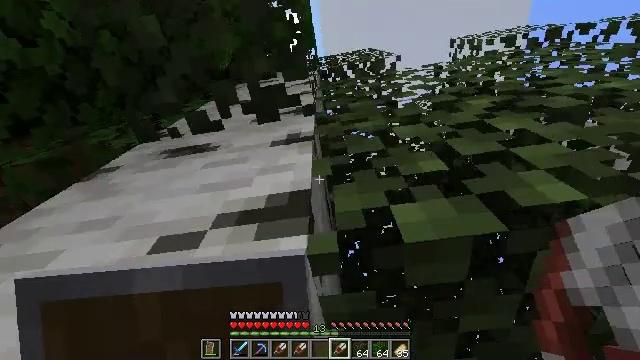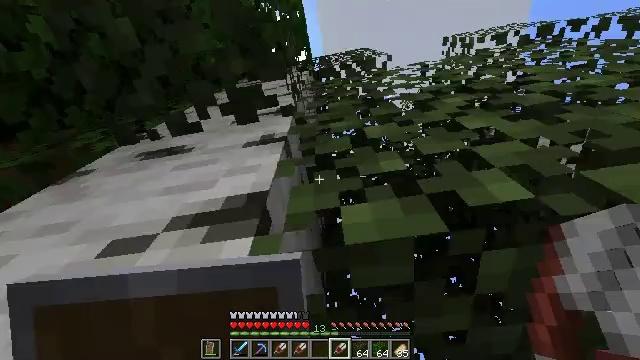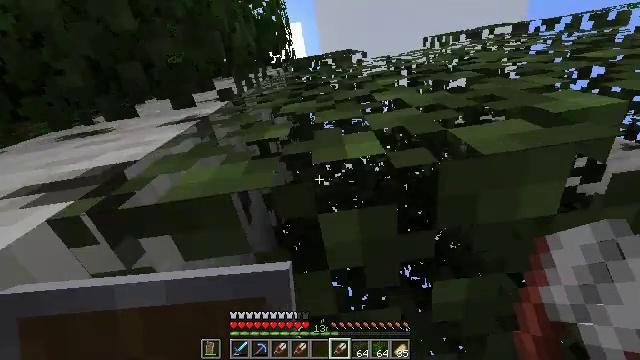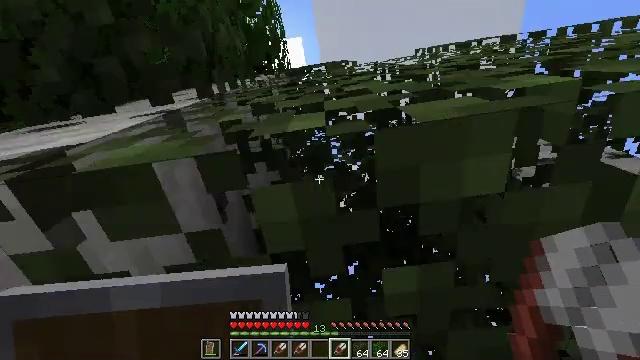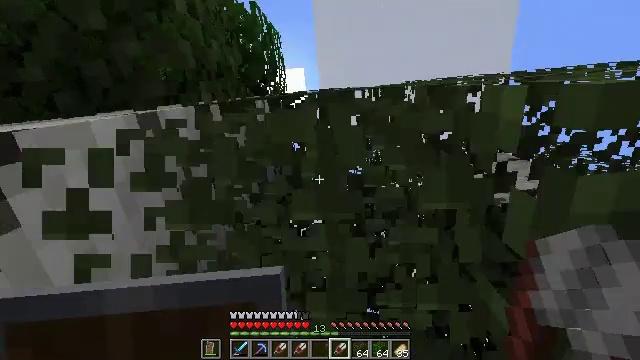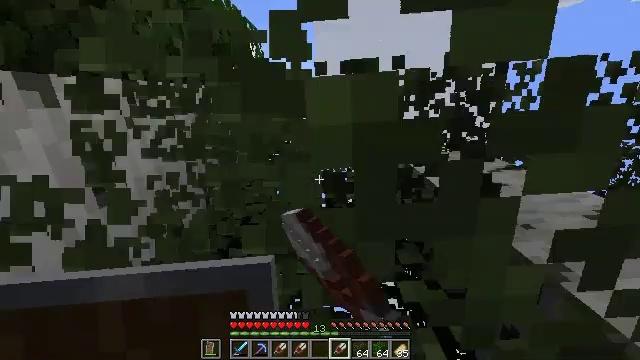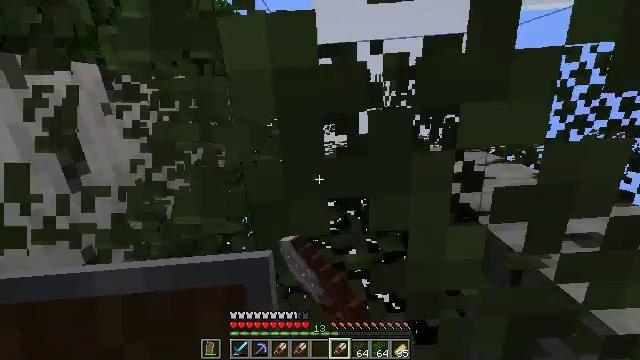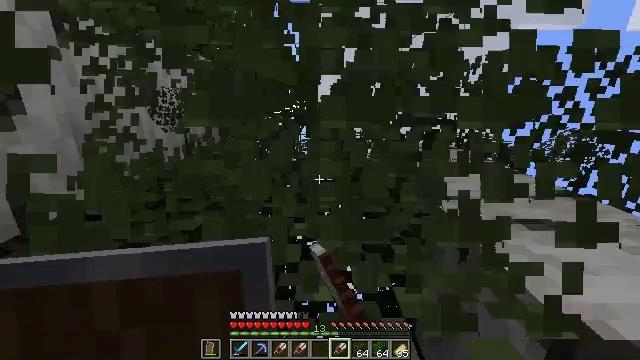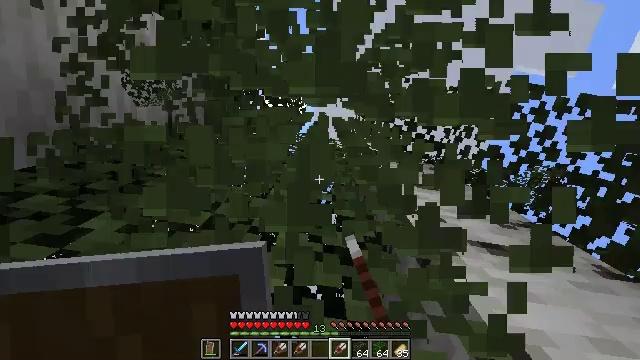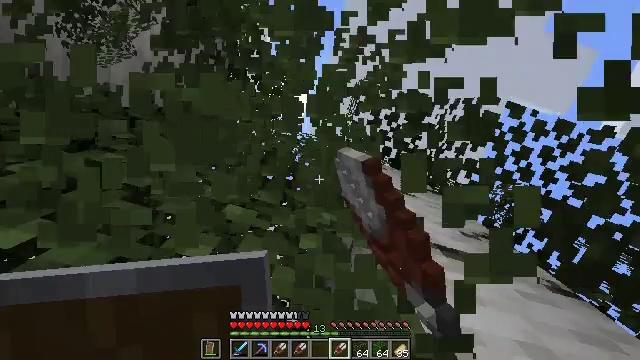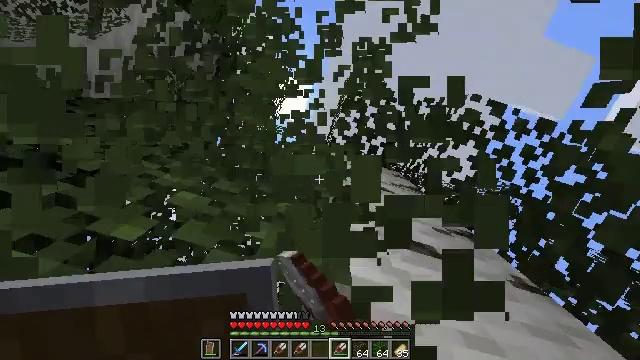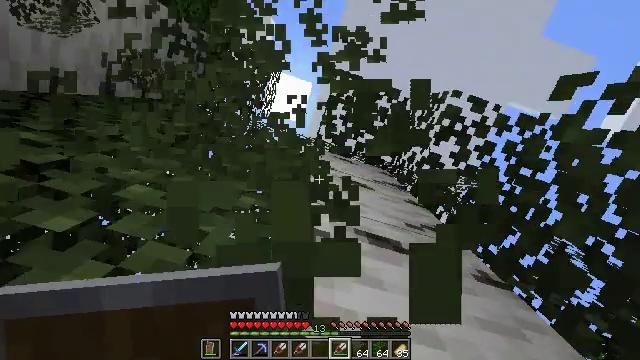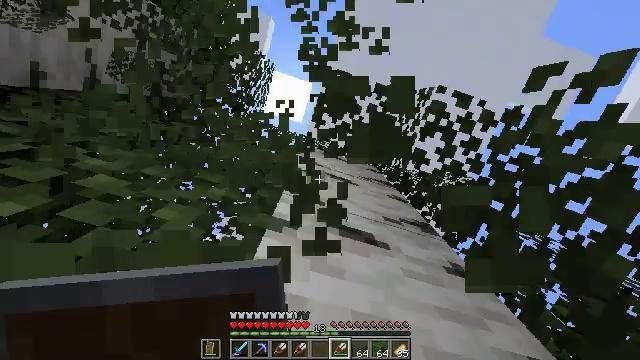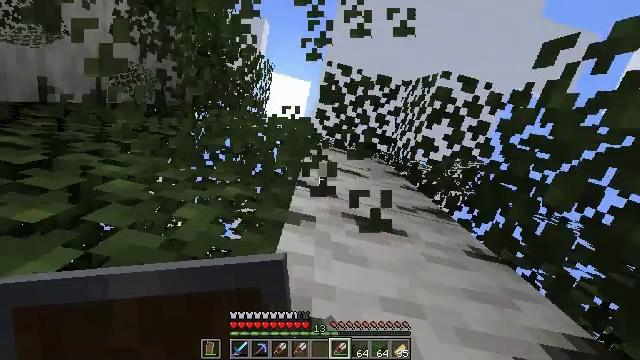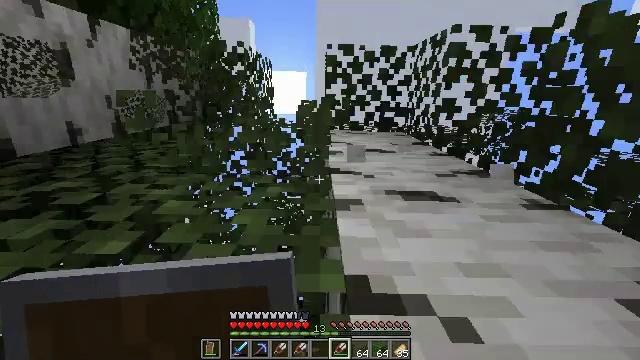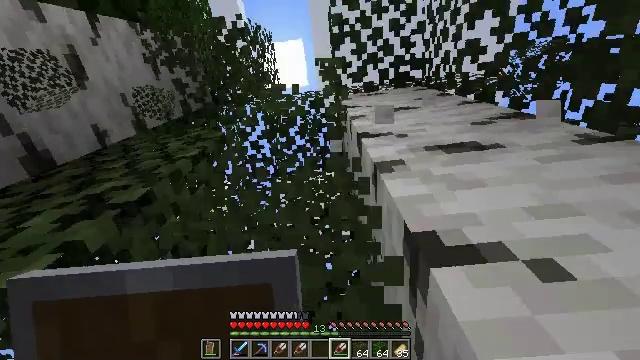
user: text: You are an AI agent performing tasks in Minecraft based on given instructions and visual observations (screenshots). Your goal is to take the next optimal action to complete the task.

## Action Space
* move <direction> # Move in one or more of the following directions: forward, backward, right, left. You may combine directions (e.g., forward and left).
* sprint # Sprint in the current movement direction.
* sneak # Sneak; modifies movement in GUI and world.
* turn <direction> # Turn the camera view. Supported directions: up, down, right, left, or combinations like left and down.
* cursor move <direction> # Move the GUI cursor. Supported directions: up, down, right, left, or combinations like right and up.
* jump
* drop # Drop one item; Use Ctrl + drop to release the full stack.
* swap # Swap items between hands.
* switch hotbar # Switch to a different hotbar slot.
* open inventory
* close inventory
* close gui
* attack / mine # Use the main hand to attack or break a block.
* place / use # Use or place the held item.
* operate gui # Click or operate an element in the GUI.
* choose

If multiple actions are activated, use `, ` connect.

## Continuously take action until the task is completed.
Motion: motion action
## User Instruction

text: Harvest birch leaves for decorations.
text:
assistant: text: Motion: move forward and move right
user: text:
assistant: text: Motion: move forward and move right, turn up
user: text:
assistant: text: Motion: move forward and move right, turn up
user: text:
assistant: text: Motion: move right, turn right and up, attack / mine
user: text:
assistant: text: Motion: move right, attack / mine
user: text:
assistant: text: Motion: move forward and move right, attack / mine
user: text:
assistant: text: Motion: move forward and move right, turn right, attack / mine
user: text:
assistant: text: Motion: move forward and move right, turn right and up, attack / mine
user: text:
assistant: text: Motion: move right, turn right and up, attack / mine
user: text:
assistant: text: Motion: move right, turn right, attack / mine
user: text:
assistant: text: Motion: move right, attack / mine
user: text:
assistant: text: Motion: move left, attack / mine
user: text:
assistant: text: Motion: move left, turn left, attack / mine
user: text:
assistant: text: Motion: move left, turn left and down, attack / mine
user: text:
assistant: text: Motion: move left, turn left and down, attack / mine
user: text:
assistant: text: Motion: move left, turn left and down, attack / mine
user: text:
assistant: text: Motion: move left, turn left and down, attack / mine
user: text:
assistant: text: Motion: move left, turn left and down, attack / mine
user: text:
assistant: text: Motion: move forward and move left, turn down, attack / mine
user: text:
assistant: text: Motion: move forward and move left, turn right and down, attack / mine
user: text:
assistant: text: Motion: move forward and move left, turn right and down, attack / mine
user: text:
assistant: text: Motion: move right, turn right and down, attack / mine
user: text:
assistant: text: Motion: move right, attack / mine
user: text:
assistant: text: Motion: move right, turn up, attack / mine
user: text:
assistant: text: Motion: move back and move left, turn up, attack / mine
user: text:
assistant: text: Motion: move back and move left, turn up, attack / mine
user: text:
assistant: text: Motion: move back and move left, turn right and up, attack / mine
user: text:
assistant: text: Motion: move back and move left, turn right, attack / mine
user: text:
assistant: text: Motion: move back and move left, turn right and down, attack / mine
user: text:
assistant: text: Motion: move back and move right, turn right and down, attack / mine